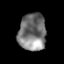
Tissue: prostate
Cell type: T cells
Senescence score: 0.291
Nuclear area (px): 1003
Mean DAPI intensity: 120.645